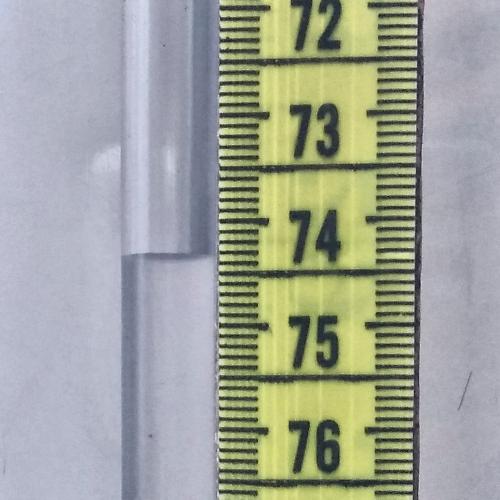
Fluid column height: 74.3 cm